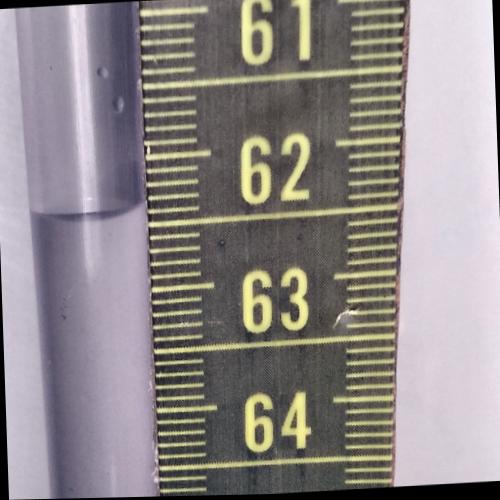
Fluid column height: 62.4 cm